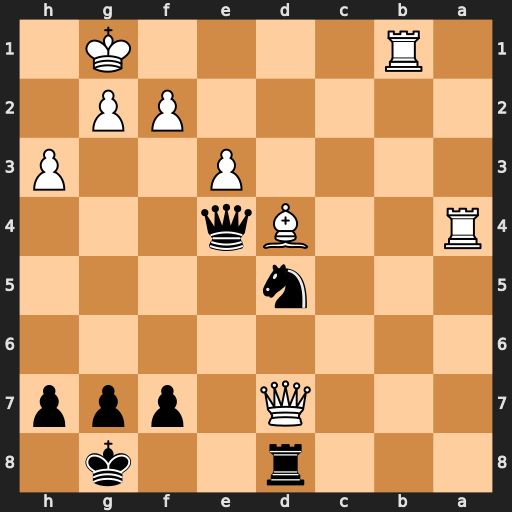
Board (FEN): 3r2k1/3Q1ppp/8/3n4/R2Bq3/4P2P/5PP1/1R4K1
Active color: b
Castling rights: -
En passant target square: -
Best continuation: Qxb1+ Kh2 Qb8+ Be5 Qxe5+